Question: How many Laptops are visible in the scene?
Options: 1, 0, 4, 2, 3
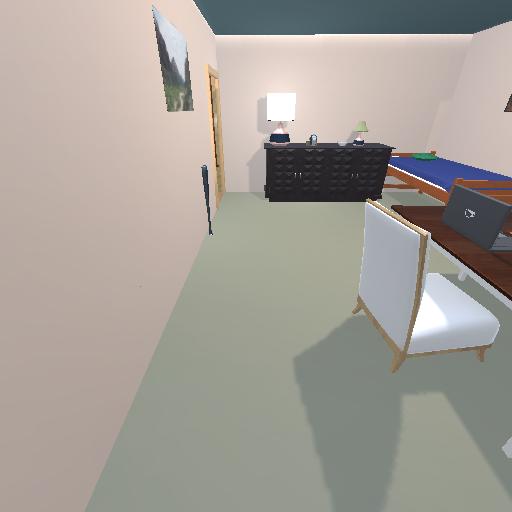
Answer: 1